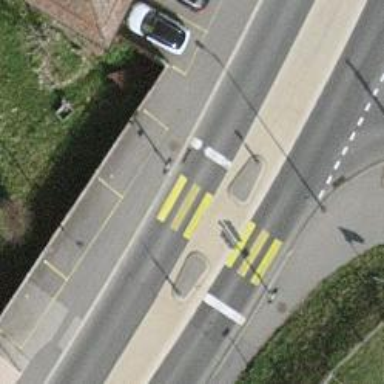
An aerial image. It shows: Marked road crossing with pedestrian island.